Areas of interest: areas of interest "Home Appliance and Electronics Store"
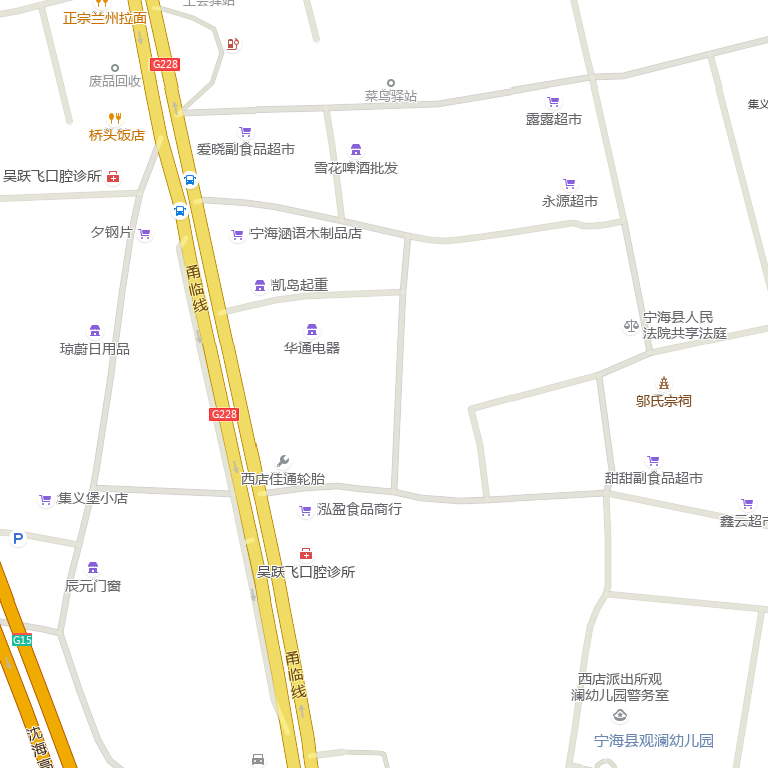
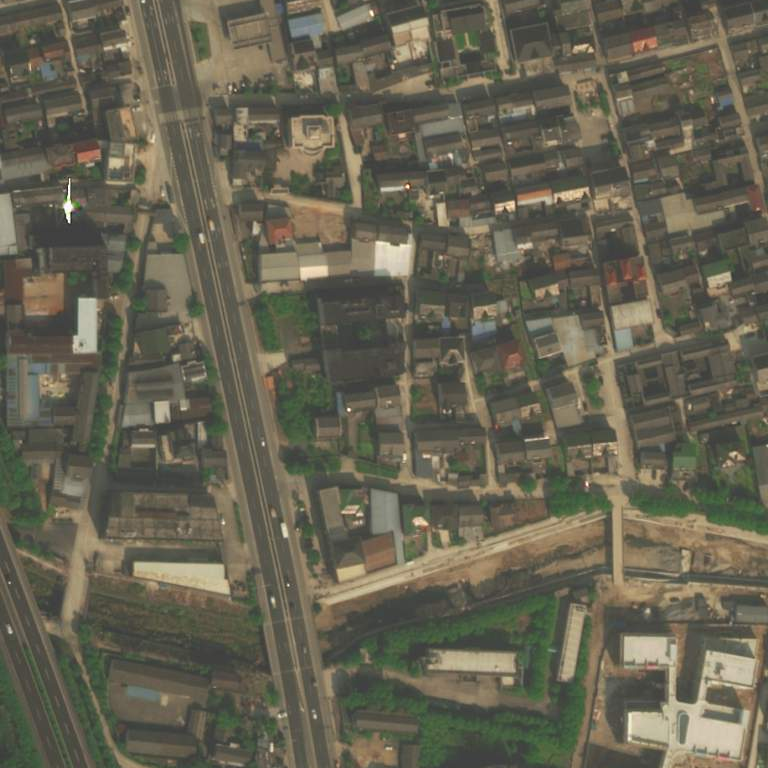